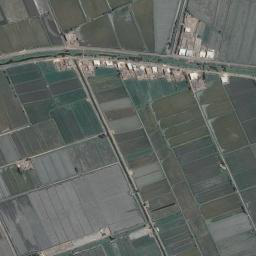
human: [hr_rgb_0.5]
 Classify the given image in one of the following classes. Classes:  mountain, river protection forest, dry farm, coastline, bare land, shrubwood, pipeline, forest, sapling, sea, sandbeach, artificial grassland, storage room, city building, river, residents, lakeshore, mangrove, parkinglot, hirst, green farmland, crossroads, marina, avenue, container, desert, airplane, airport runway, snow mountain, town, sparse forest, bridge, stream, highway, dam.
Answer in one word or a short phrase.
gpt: green farmland